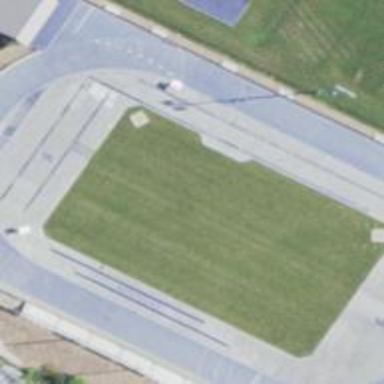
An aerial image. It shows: Athletic track located in leisure land area.